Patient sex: M
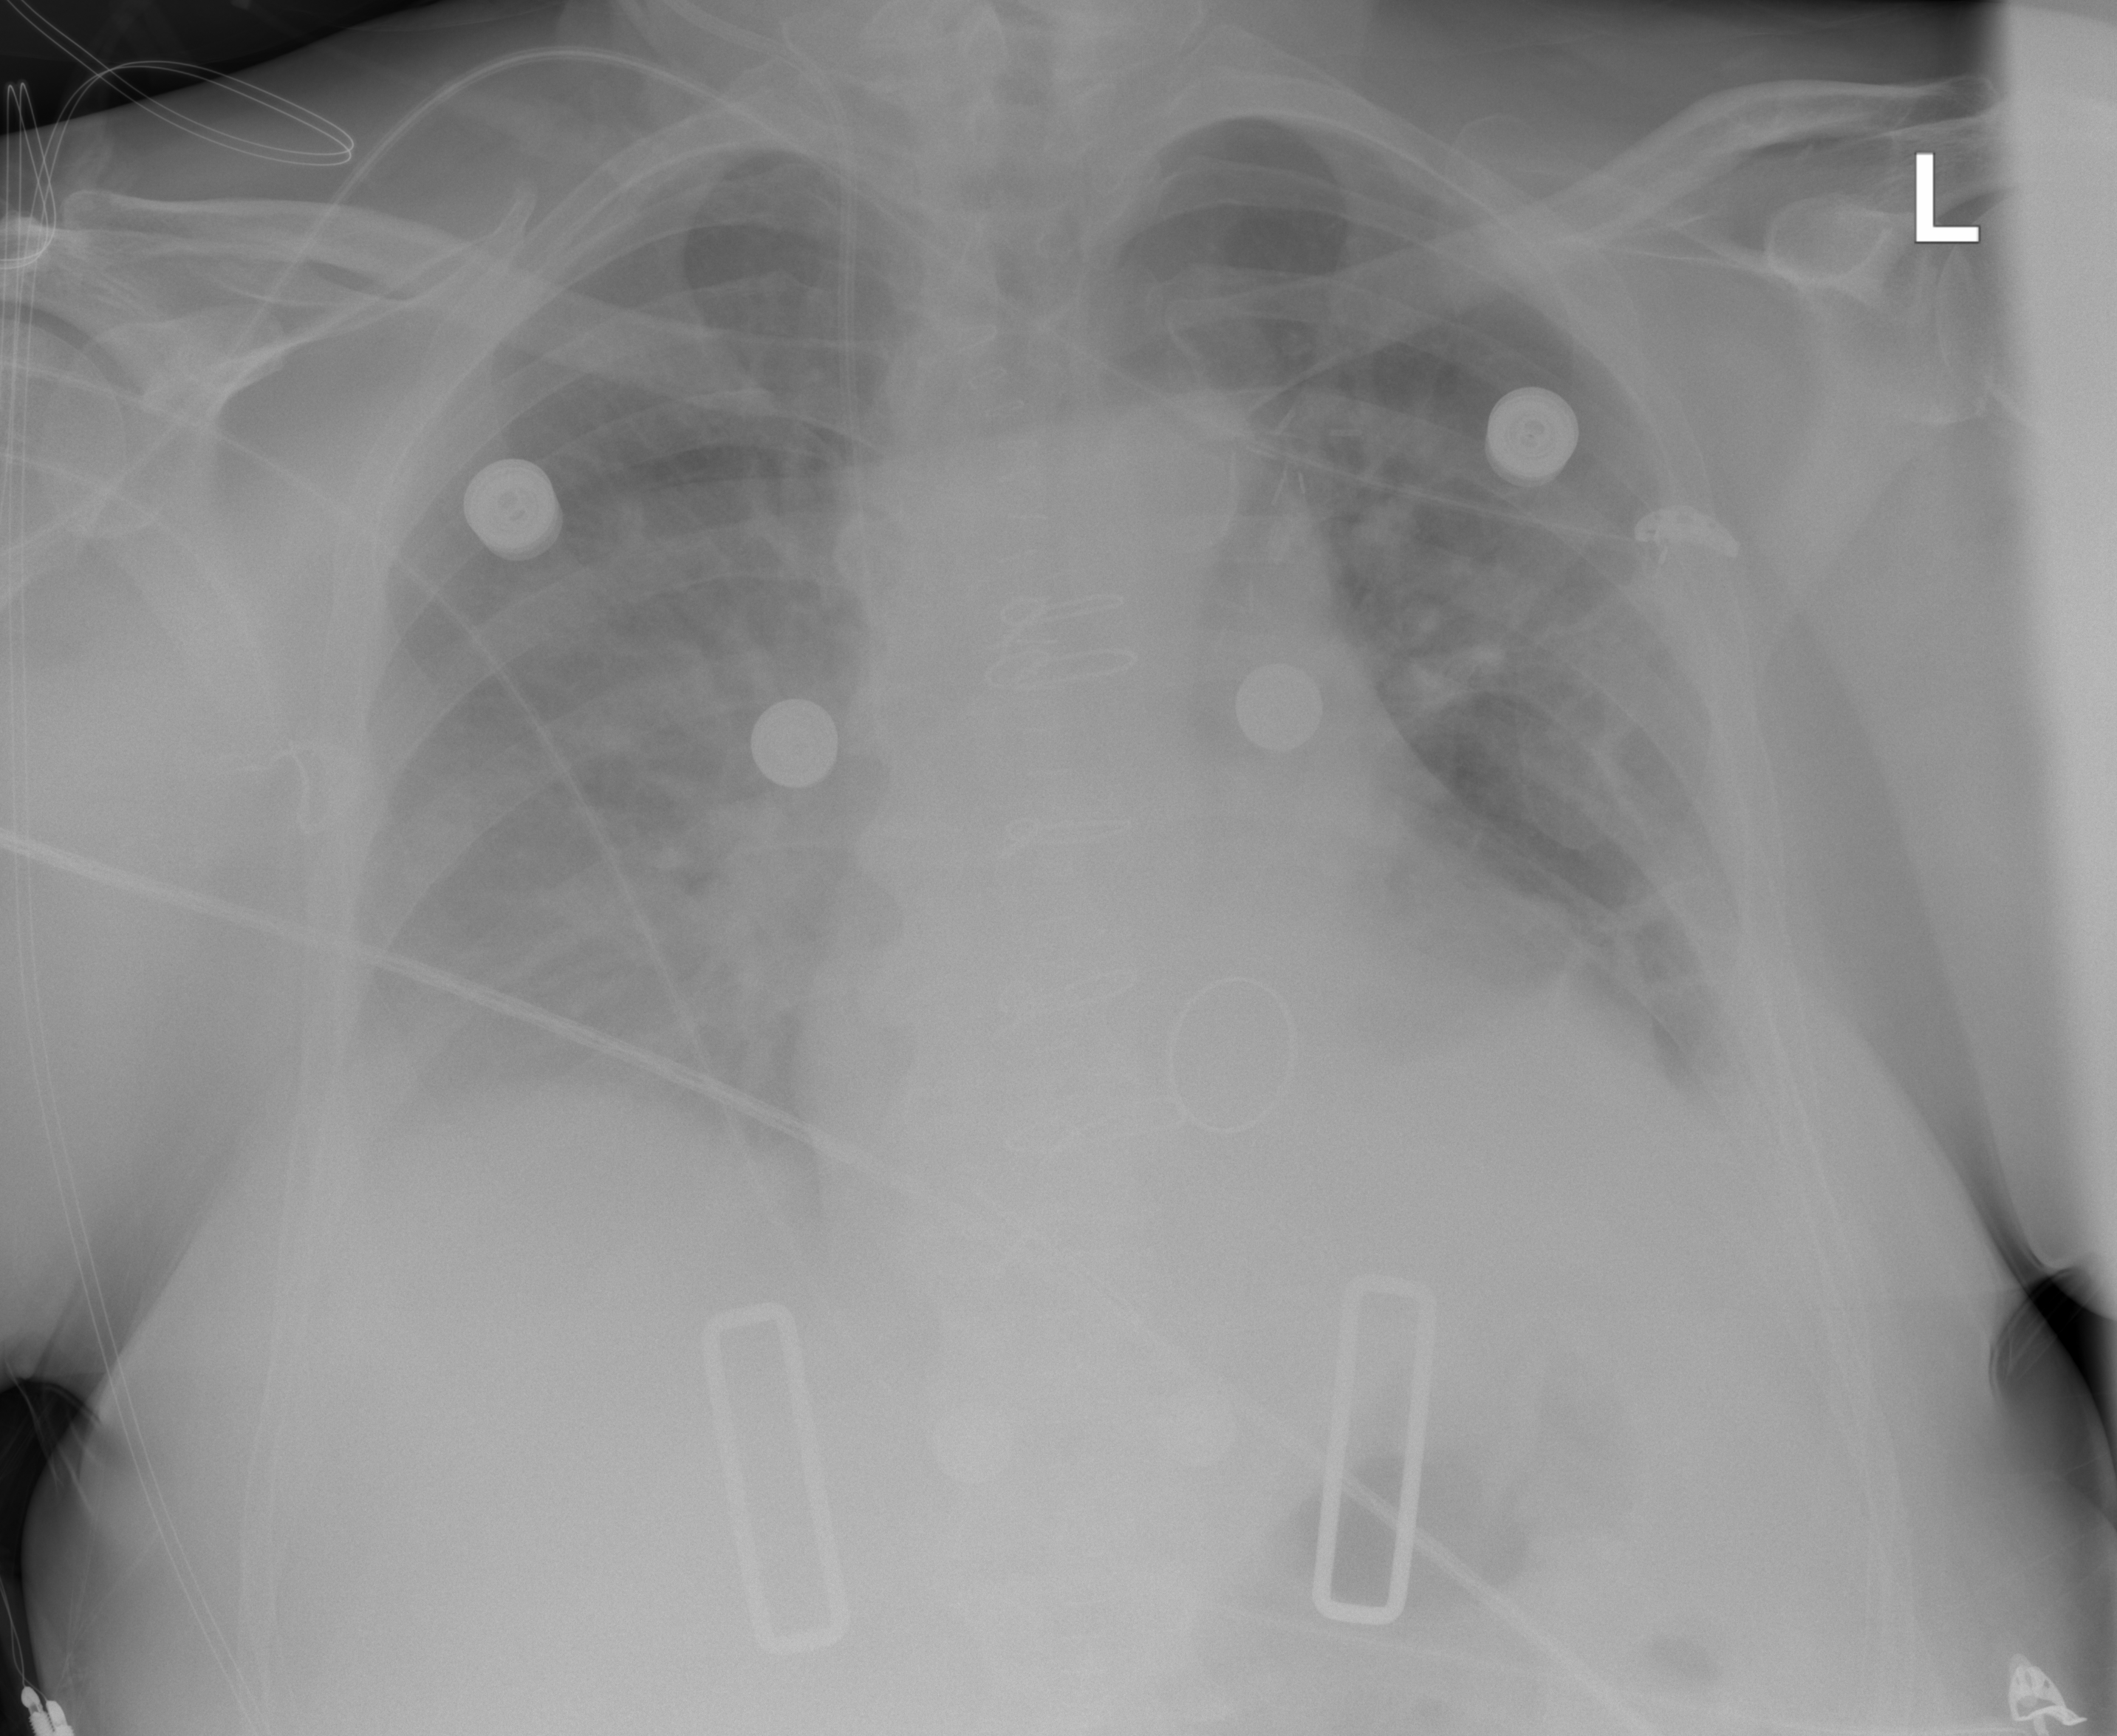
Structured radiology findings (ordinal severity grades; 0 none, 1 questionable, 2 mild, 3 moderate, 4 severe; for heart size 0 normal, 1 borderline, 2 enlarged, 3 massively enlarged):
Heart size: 1
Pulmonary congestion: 2
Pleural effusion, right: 2
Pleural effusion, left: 0
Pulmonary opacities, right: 1
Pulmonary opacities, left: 1
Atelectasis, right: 2
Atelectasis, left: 2